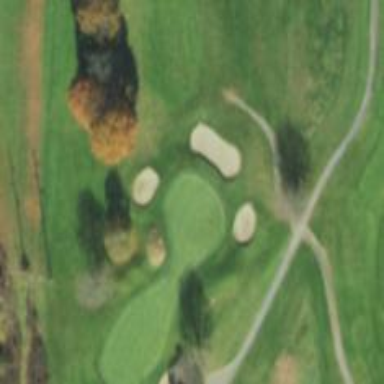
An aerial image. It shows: Golf green.